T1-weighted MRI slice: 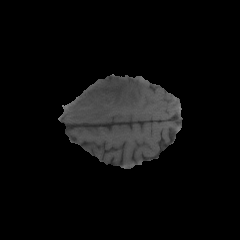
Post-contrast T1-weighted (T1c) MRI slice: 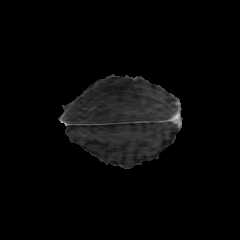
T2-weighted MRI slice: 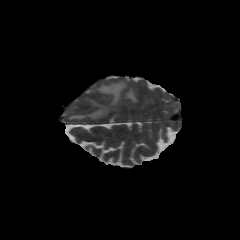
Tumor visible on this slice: yes